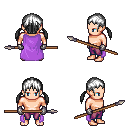
a pixel art fantasy rpg character, male body template, human, light skin, lavender cape, magenta pants, white twin-tailed hairstyle, metal gloves, spear, four views (front, back, left, right), 2x2 character sprite sheet, small pixel art, hard edges, no anti-aliasing